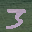
Label: 3